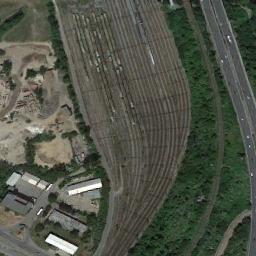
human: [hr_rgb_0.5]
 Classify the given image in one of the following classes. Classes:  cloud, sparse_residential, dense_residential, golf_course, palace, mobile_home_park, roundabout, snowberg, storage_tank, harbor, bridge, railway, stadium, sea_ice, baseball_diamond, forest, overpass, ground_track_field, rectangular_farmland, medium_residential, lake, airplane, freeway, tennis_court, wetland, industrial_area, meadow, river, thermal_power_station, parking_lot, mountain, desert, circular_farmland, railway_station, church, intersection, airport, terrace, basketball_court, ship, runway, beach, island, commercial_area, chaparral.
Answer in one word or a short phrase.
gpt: railway_station